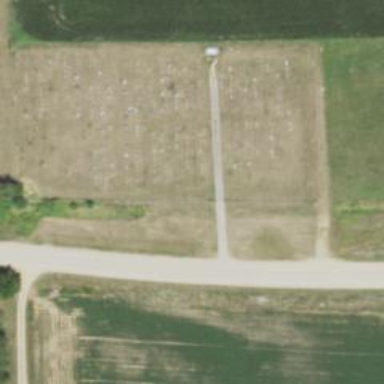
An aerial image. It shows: Cemetery.